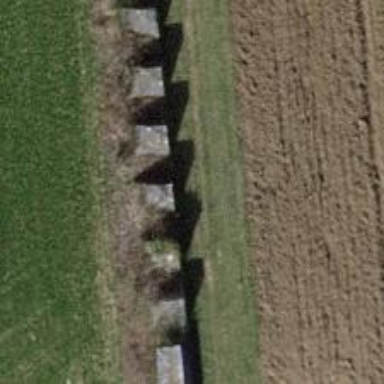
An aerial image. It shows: Block barrier.